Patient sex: M
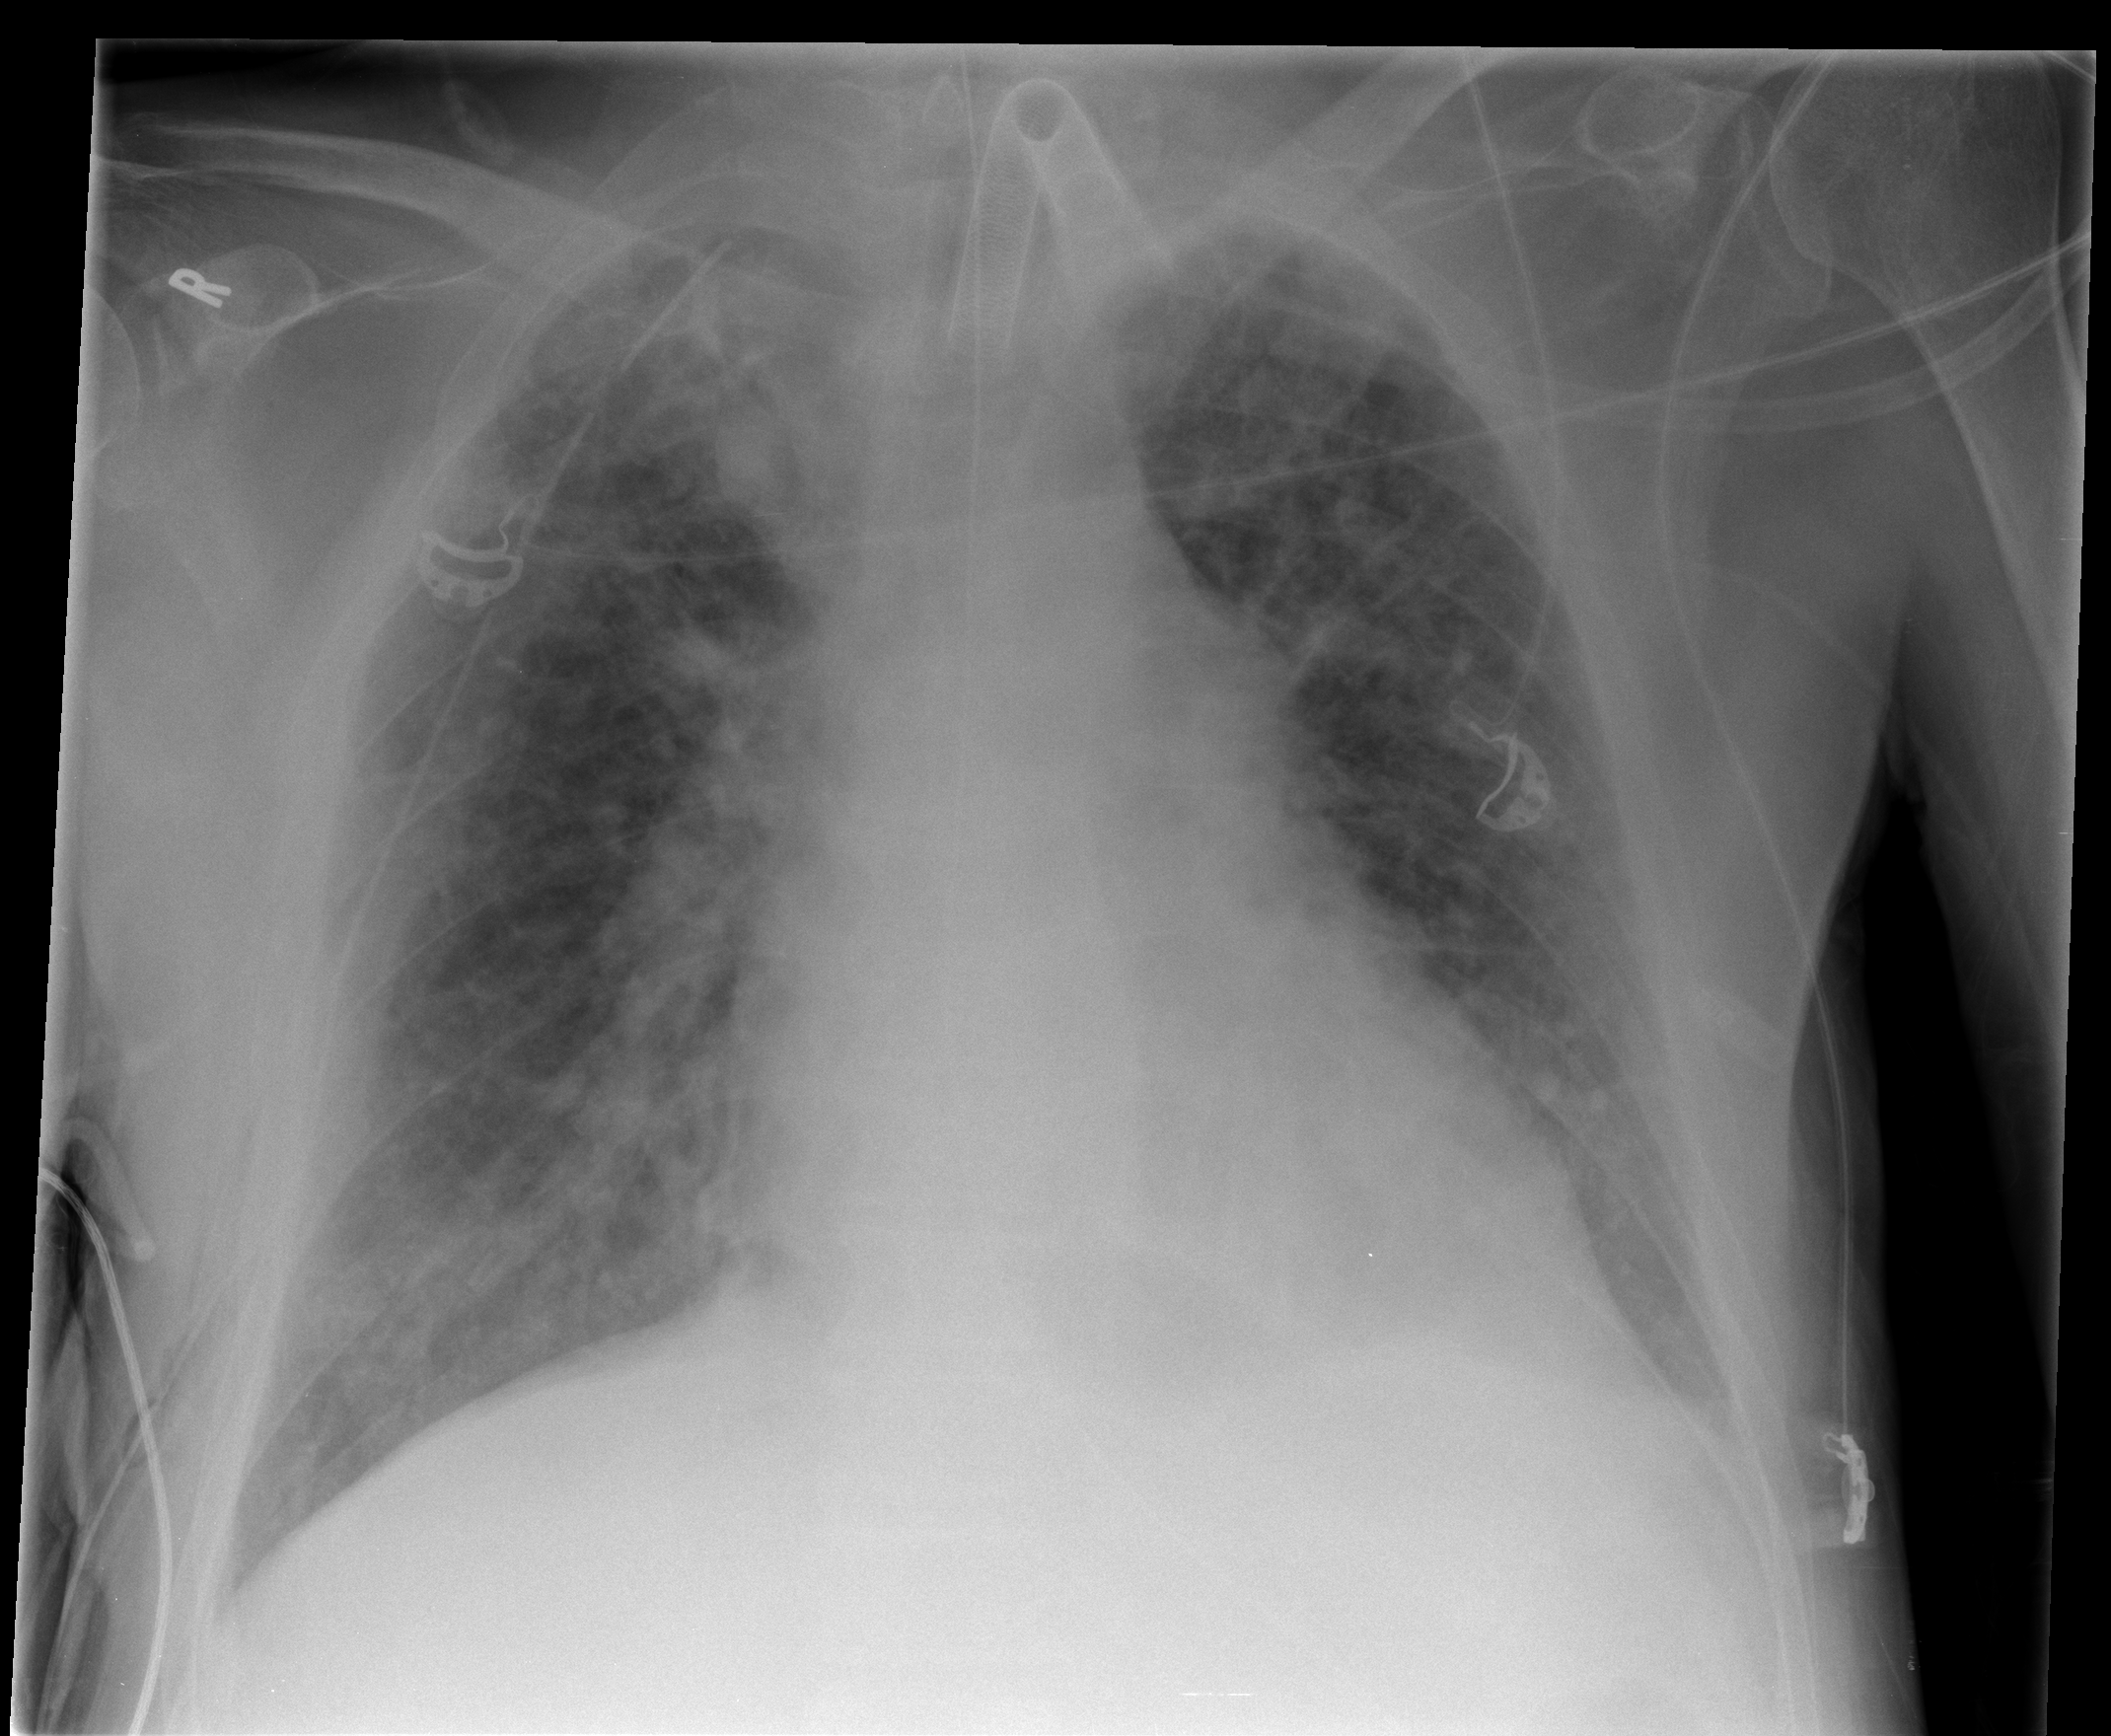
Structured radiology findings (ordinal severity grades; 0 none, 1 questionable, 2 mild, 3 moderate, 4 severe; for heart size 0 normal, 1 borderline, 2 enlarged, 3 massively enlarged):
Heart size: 1
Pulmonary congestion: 3
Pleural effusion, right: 2
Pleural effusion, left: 1
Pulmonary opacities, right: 3
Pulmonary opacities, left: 3
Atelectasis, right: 3
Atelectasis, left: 3